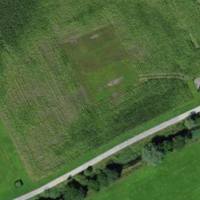
EUNIS habitat code: 24
Species observed at this site:
Neottia nidus-avis
Galium album